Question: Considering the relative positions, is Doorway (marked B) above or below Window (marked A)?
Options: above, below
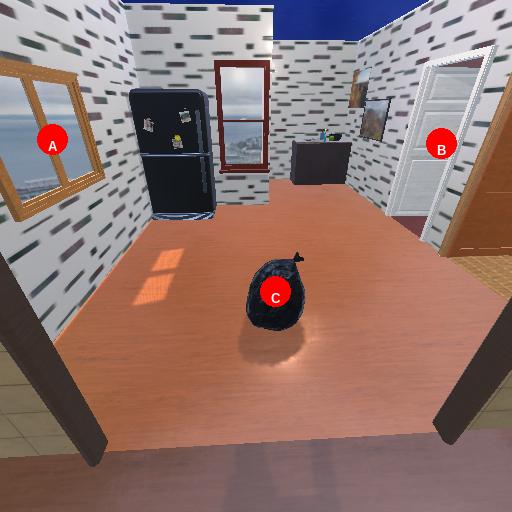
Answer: above